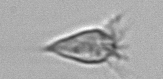
Label: Paratontonia_gracillima